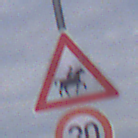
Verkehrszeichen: ReiterLinks
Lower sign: Geschwindigkeit20
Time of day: Midday
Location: Outdoor (Nature)
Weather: PartlyCloudy
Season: NotSpecified
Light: Natural